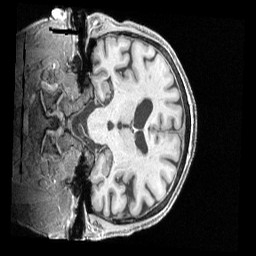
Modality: T1w
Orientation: coronal
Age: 71
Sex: male
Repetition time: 2.4 s
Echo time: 0.00222 s